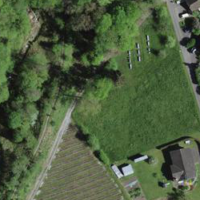
EUNIS habitat code: 55
Species observed at this site:
Prunus mahaleb
Issoria lathonia